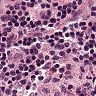
Metastatic tissue present: no